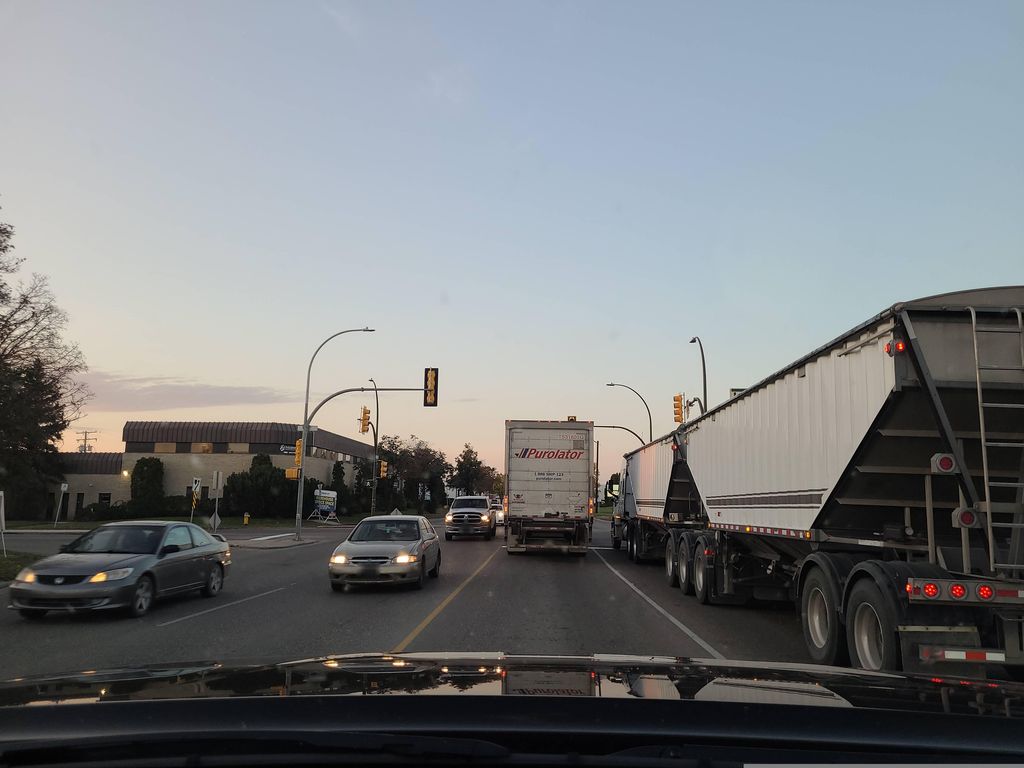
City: saskatoon